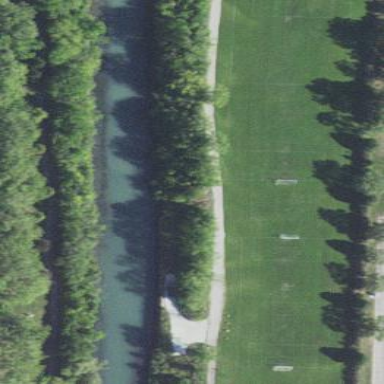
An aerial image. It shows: Lovely park for leisure and relaxation.